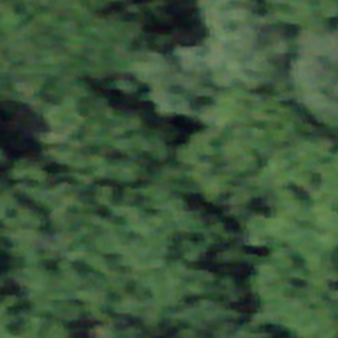
Label: other